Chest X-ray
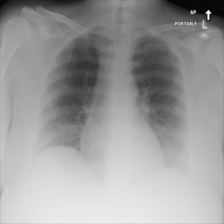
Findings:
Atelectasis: negative
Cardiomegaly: negative
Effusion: negative
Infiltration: negative
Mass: negative
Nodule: negative
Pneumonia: negative
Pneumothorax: negative
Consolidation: negative
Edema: negative
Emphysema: negative
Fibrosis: negative
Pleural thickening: negative
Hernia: negative